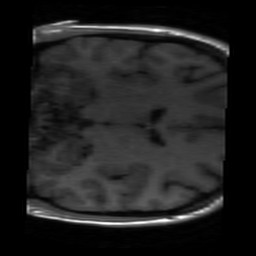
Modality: T1w
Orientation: coronal